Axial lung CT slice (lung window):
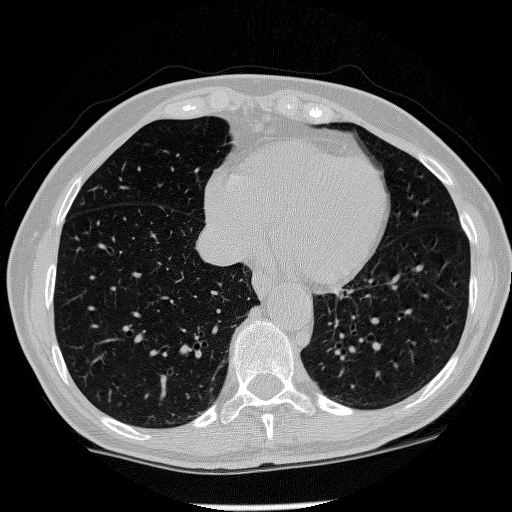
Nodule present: no